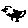
Label: bird